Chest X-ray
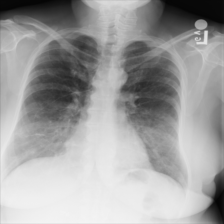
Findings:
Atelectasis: negative
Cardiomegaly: negative
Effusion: negative
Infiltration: negative
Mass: negative
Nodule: negative
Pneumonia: negative
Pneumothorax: negative
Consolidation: negative
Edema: negative
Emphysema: negative
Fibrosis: negative
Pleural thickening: negative
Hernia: negative